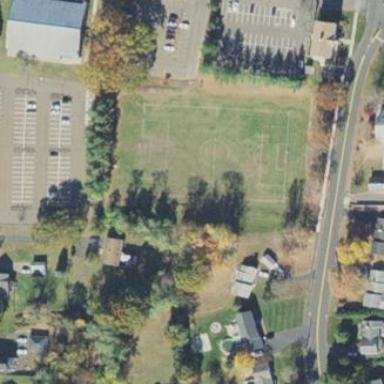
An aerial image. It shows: Soccer pitch for outdoor sports and leisure activities.